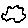
Label: cloud